Aerial crown-view tile of a tropical tree (Barro Colorado Island, Panama), acquired 20241112:
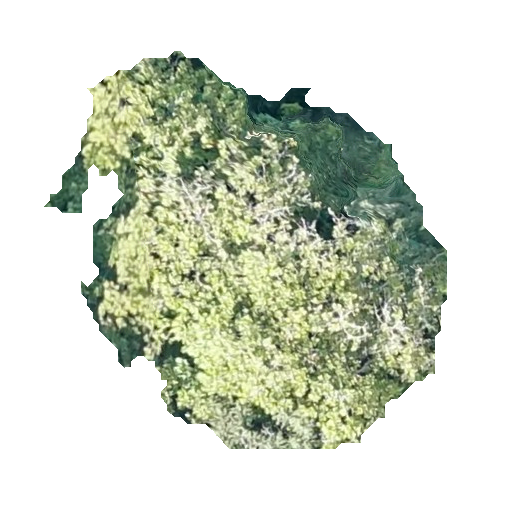
Species: Anacardium excelsum
GBIF accepted scientific name: Anacardium excelsum
Crown area: 165.296 m²